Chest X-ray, AP view. Patient: 52 years old, sex M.
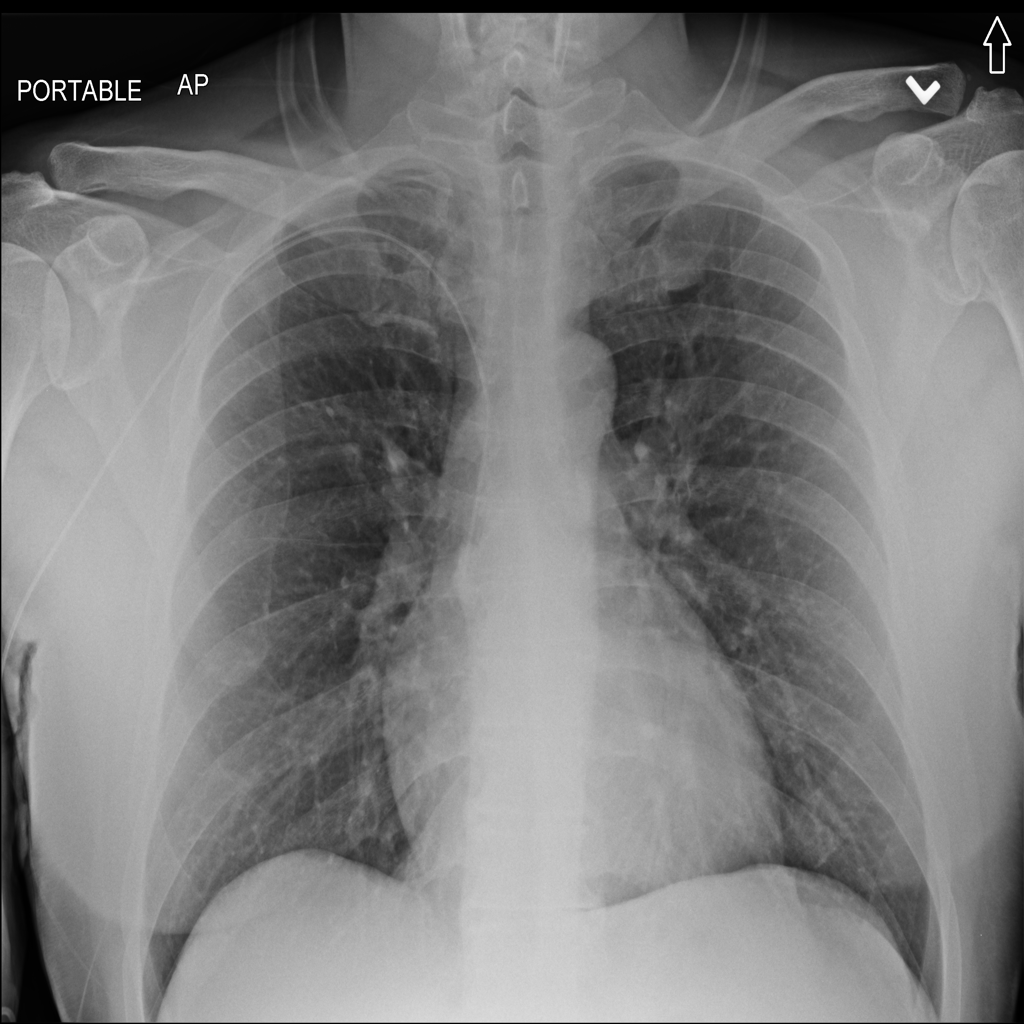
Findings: No Finding